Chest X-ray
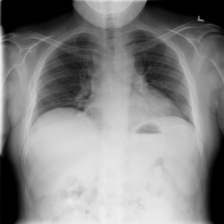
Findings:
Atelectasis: positive
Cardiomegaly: negative
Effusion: negative
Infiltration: negative
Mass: negative
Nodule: negative
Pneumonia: negative
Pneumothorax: negative
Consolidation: negative
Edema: negative
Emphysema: negative
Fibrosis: negative
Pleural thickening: negative
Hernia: negative